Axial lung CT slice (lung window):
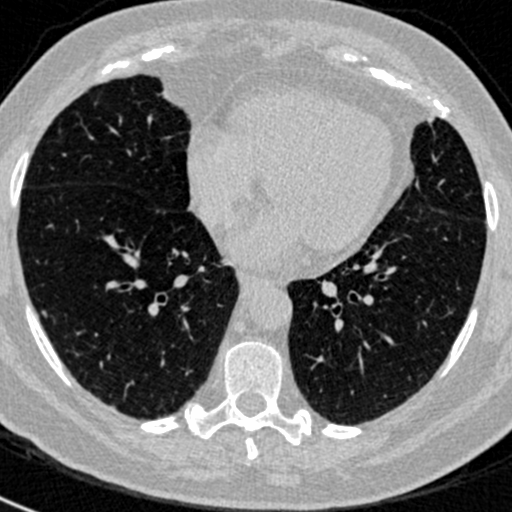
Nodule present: no